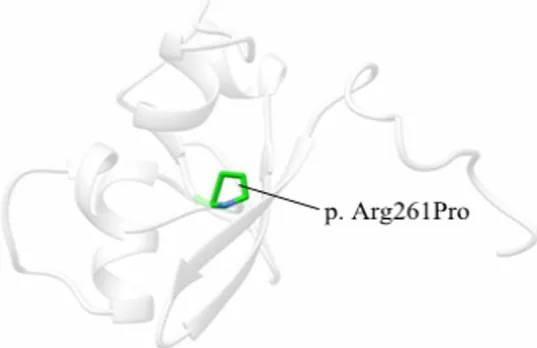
One 3D model of the SAND domain in this study based on the homology study of the solution structure of the human Sp100b SAND domain by heteronuclear NMR (PDBe 1h5p). The amino acid substitution is in green.
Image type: radiology (x_ray)